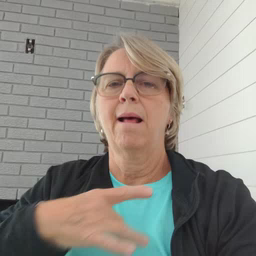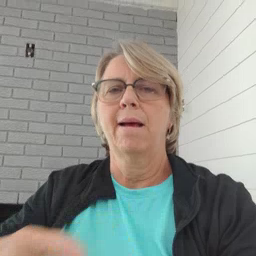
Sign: like